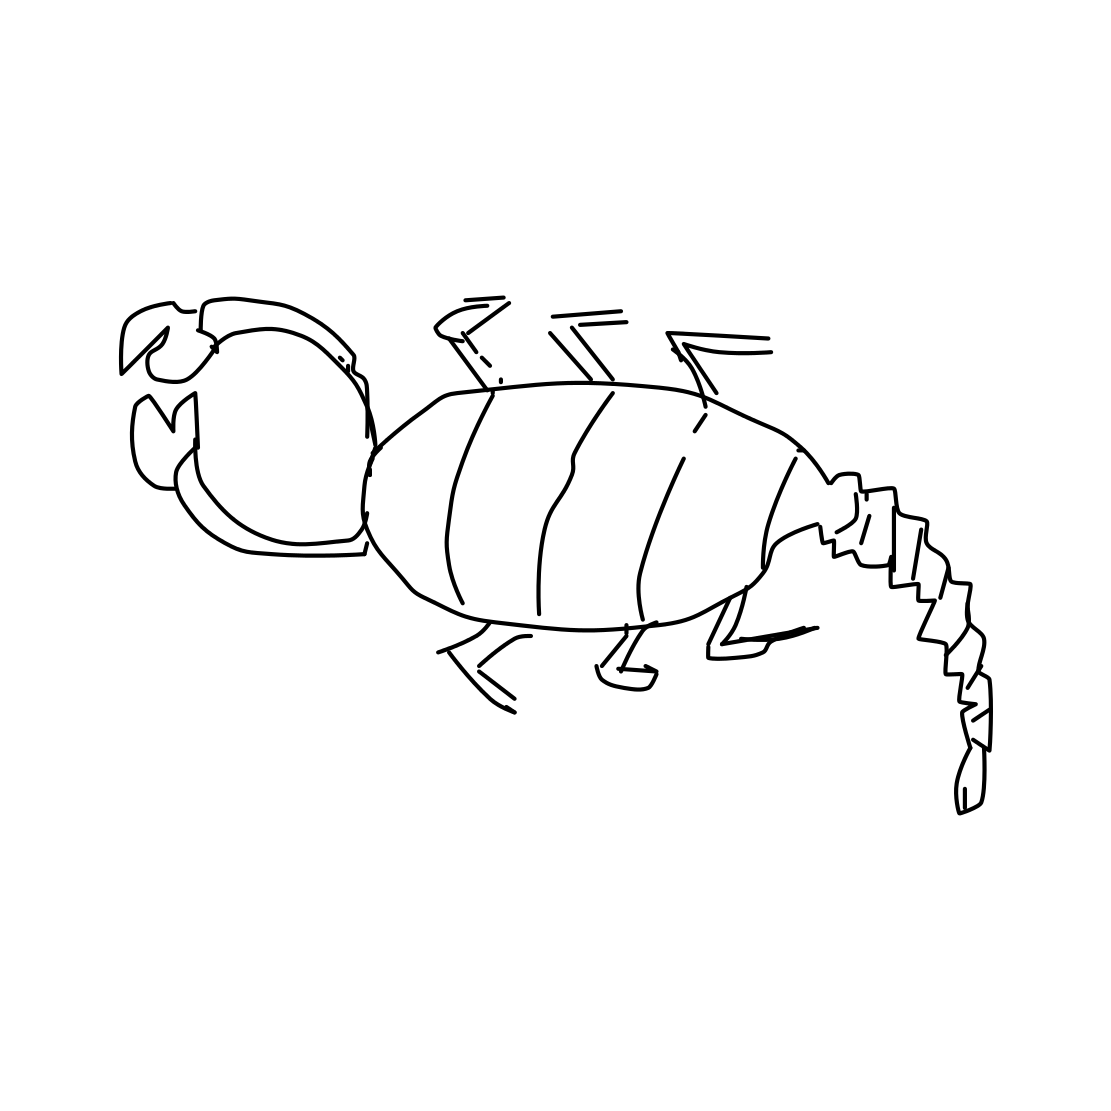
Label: scorpion